Current action and preconditions to check: trajectory_clear

Your task: For each precondition in the list above, predict whether it will hold at this action.

Consider the current scene as observed from the mobile robot's camera, and analyze the predicted future states of all dynamic agents (e.g., people, animals, vehicles, or any moving entities) within the NEXT SECOND.

IMPORTANT: Only answer "very likely" if you are absolutely certain—based on strong, clear evidence—that a dynamic agent will violate the precondition in the predicted future state. Do NOT answer "very likely" for unlikely, ambiguous, or low-probability risks.

Ask yourself for each precondition: Is there a high probability, with clear and convincing evidence, that the predicted future states of any dynamic agent will interfere with the predicted future state of the currently executing action within the NEXT SECOND, causing that precondition to fail?

Assess the risk level based on these predictions. Use "likely" or "very likely" if motions create a clear risk of interference.

Use "neutral" or "improbable" if agents are nearby but their predicted paths are clearly diverging or non-conflicting.

Failure Risk Categories: "very improbable", "improbable", "neutral", "likely", "very likely"

Answer Format: Output ONLY the probability_of_failure value from these categories: "very improbable", "improbable", "neutral", "likely", "very likely"

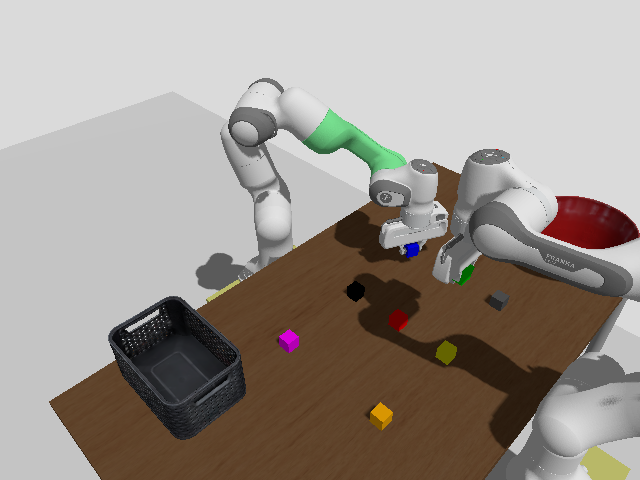

Answer: very improbable